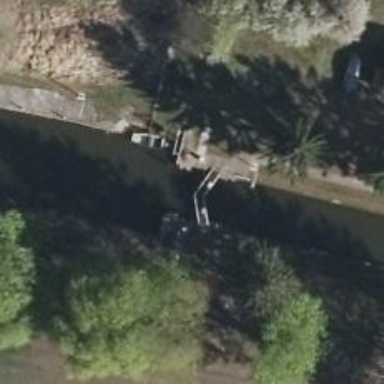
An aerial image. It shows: Lock gate on waterway.